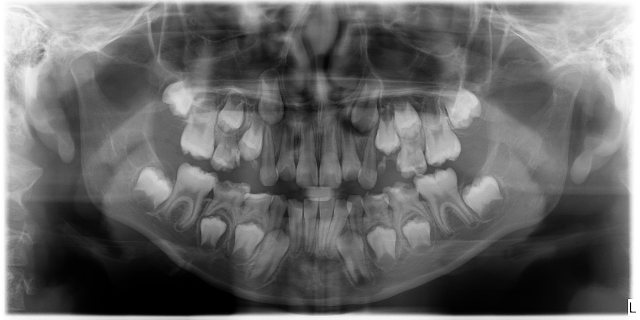
child